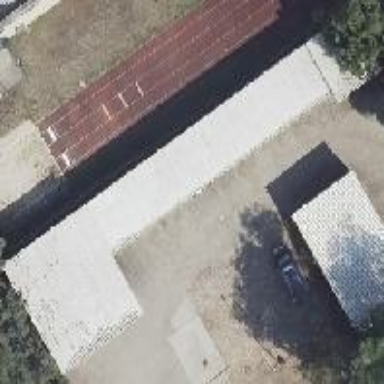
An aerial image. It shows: Depot building with flat white roof.